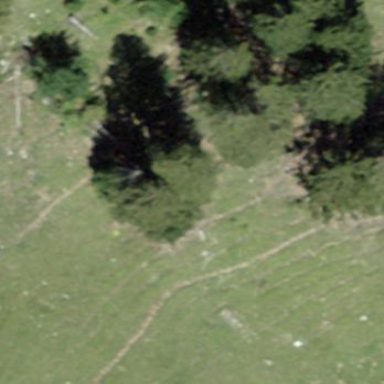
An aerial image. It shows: Forest area.